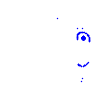
Particle: electron